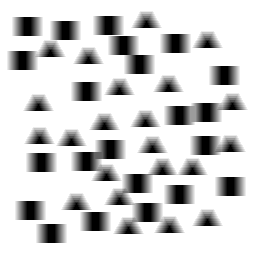
Squares: 22
Triangles: 22
Stars: 0
Total shapes: 44